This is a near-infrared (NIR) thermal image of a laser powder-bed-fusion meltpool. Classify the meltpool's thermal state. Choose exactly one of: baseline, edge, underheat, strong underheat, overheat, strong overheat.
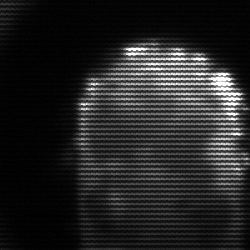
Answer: baseline